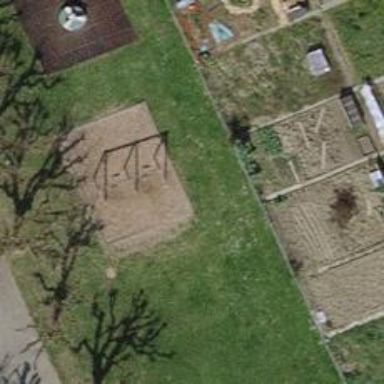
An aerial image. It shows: Playground area for leisure activities on the land.